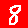
Digit: 8